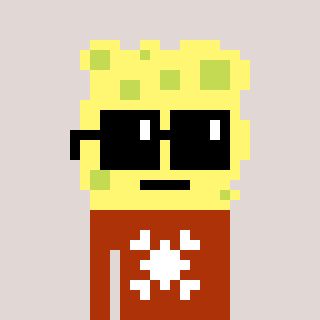
a pixel art character with square black sunglasses, a sponge-shaped head and a hotbrown-colored body on a warm background